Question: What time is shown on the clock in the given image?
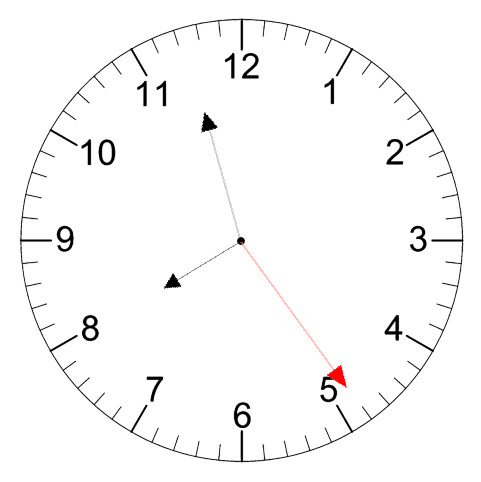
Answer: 07:57:24